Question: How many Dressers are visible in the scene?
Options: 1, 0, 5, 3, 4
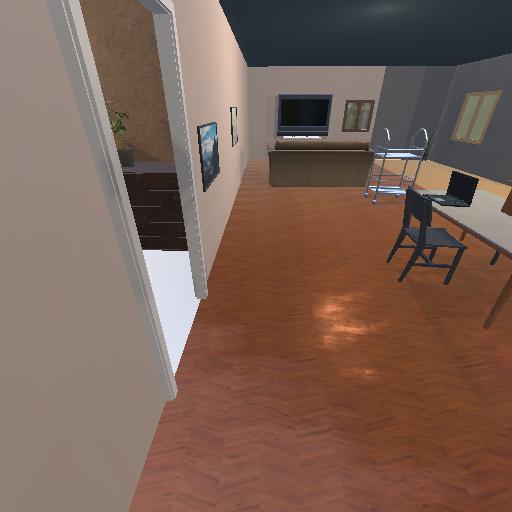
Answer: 1